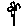
Label: flower